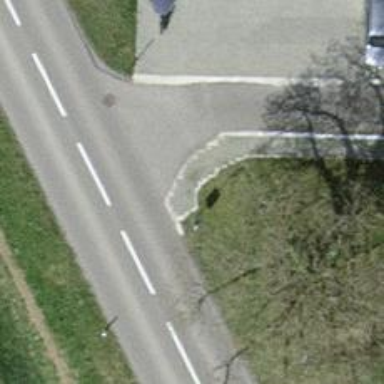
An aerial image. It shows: Bus stop with platform for public transport.